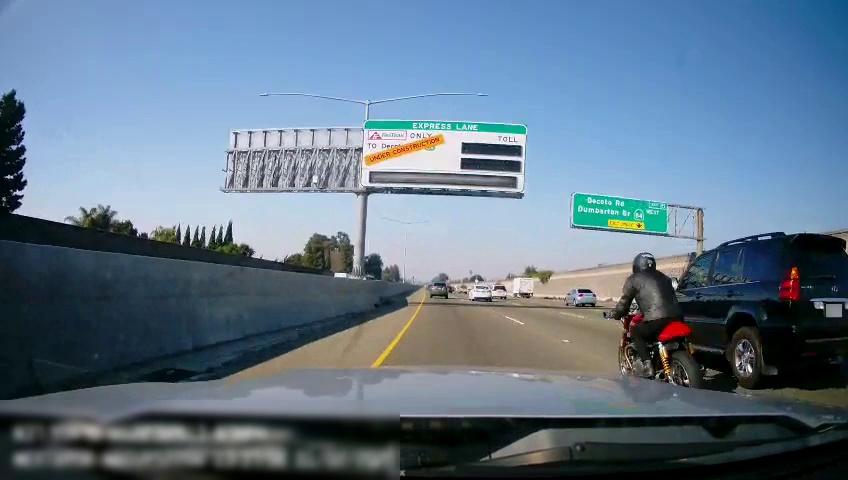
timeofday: Day
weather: Sunny
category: Drivable Space
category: Vehicles | Truck
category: Vehicles | Car
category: Vehicles | SUV
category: Vehicles | Truck
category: Vehicles | Car
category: Vehicles | Car
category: Vehicles | Car
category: Vehicles | SUV
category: Motorbikes
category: Lanes | Current Lane
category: Lanes | Alternate Lane
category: Lanes | Alternate Lane
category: Lanes | Current Lane
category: Traffic | Signs
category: Traffic | Signs